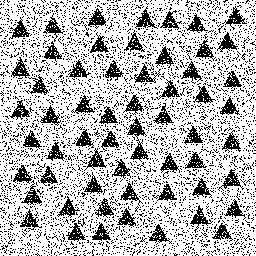
Squares: 0
Triangles: 59
Stars: 0
Total shapes: 59